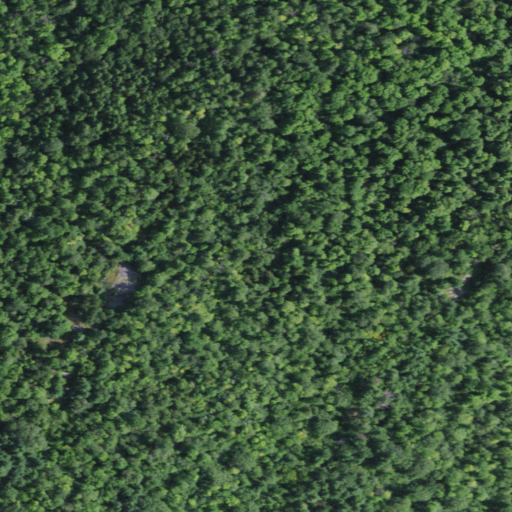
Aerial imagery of mountain in New York named Spectacle Pond Hill containing deciduous forest, evergreen forest, and mixed forest